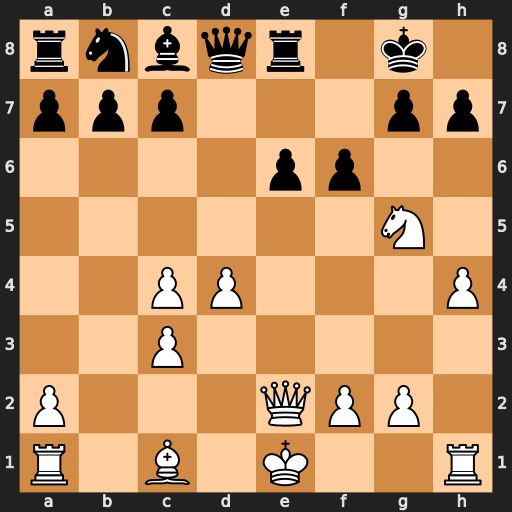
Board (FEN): rnbqr1k1/ppp3pp/4pp2/6N1/2PP3P/2P5/P3QPP1/R1B1K2R
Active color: w
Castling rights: KQ
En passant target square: -
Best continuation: Qh5 fxg5 hxg5 e5 Qxh7+